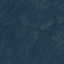
Label: Forest